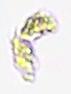
Label: Detritus